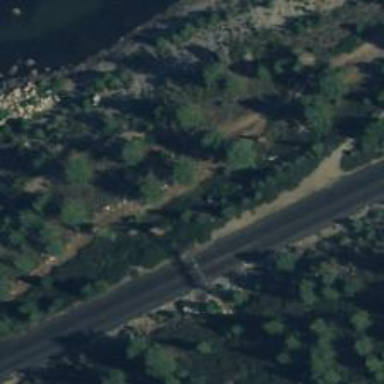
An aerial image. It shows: Signal bridge over the railway.